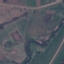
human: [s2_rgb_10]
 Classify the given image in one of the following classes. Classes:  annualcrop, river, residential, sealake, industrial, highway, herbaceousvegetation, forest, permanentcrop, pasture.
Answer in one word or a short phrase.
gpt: Pasture